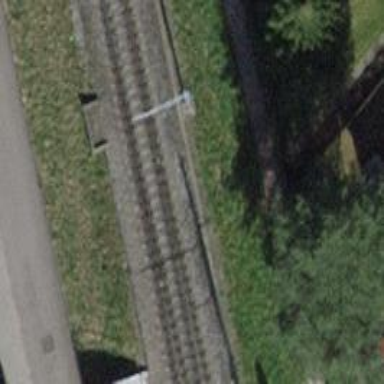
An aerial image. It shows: Single-track electrified railway with contact line.